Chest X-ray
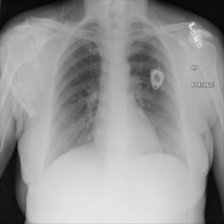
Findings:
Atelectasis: negative
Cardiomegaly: negative
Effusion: negative
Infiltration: negative
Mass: negative
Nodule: negative
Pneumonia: negative
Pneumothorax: negative
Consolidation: negative
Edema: negative
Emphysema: negative
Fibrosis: negative
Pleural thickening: negative
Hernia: negative